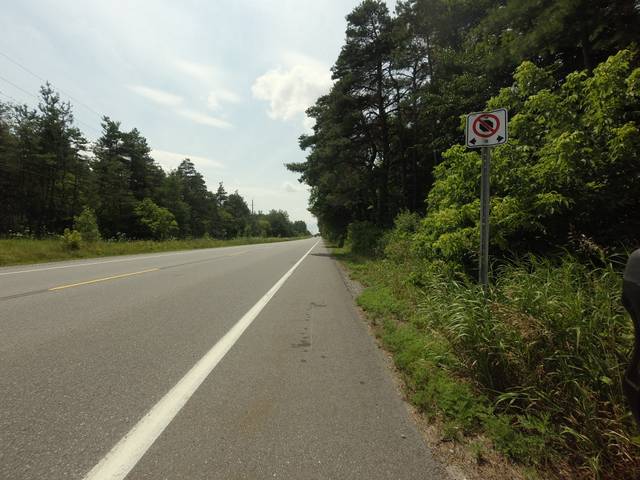
Region: Canada
Coordinates: 45.314, -75.639